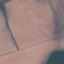
Label: AnnualCrop